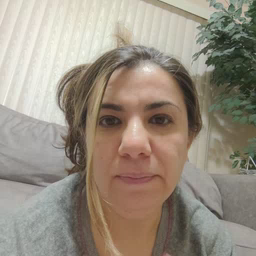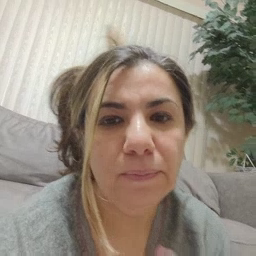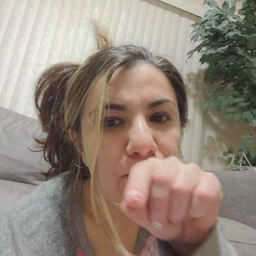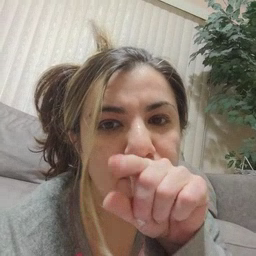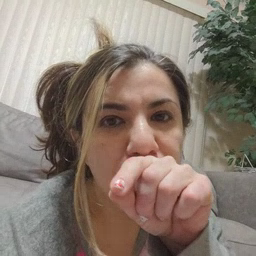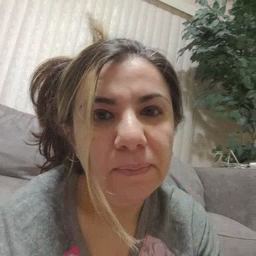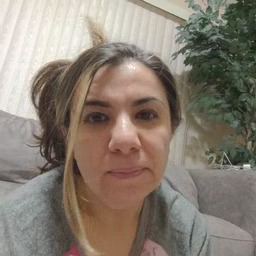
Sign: bird